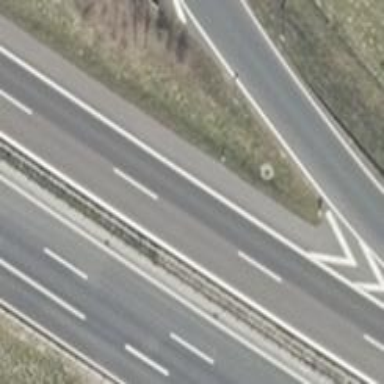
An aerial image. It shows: Asphalt motorway.